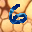
Label: 6